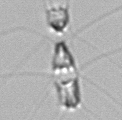
Label: Chaetoceros_didymus